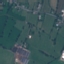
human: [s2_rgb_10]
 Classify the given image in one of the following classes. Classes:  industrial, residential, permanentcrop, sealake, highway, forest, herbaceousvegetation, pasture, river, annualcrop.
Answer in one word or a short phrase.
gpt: Pasture